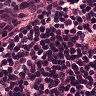
Metastatic tissue present: no